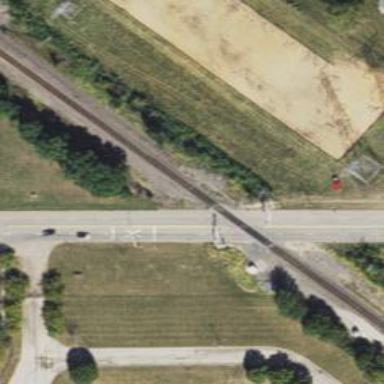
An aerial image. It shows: Level crossing along the railway.